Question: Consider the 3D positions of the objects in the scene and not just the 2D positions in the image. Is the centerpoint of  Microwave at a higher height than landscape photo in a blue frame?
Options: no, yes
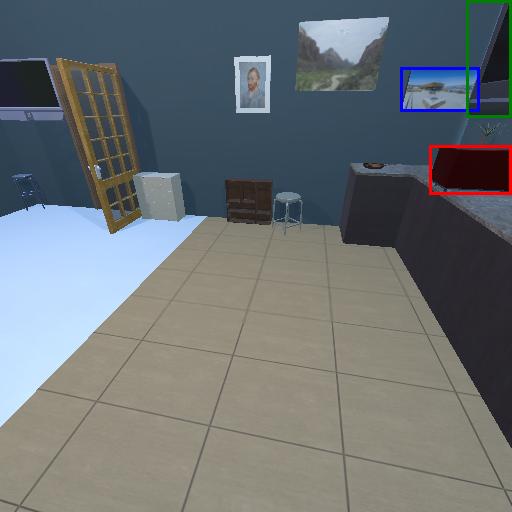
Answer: no